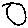
Label: circle